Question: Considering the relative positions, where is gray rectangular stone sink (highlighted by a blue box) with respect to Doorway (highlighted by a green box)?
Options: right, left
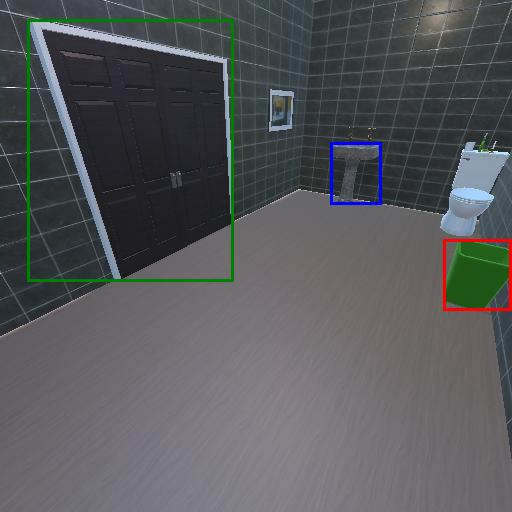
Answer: right